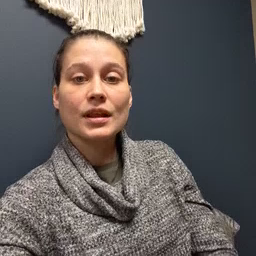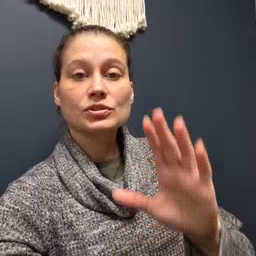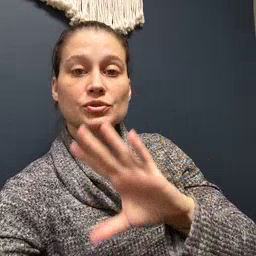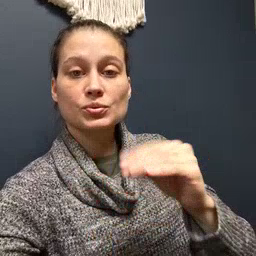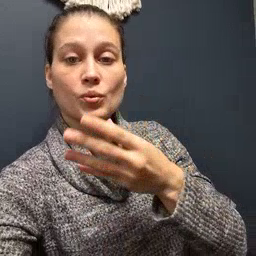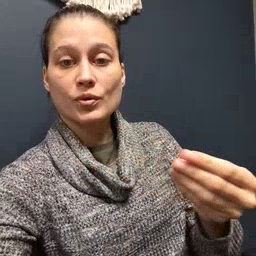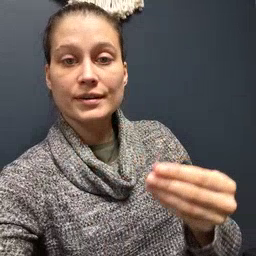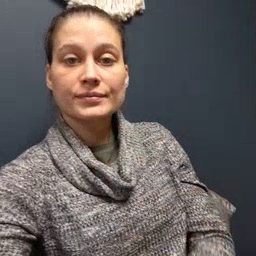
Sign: story